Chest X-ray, AP view. Patient: 52 years old, sex M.
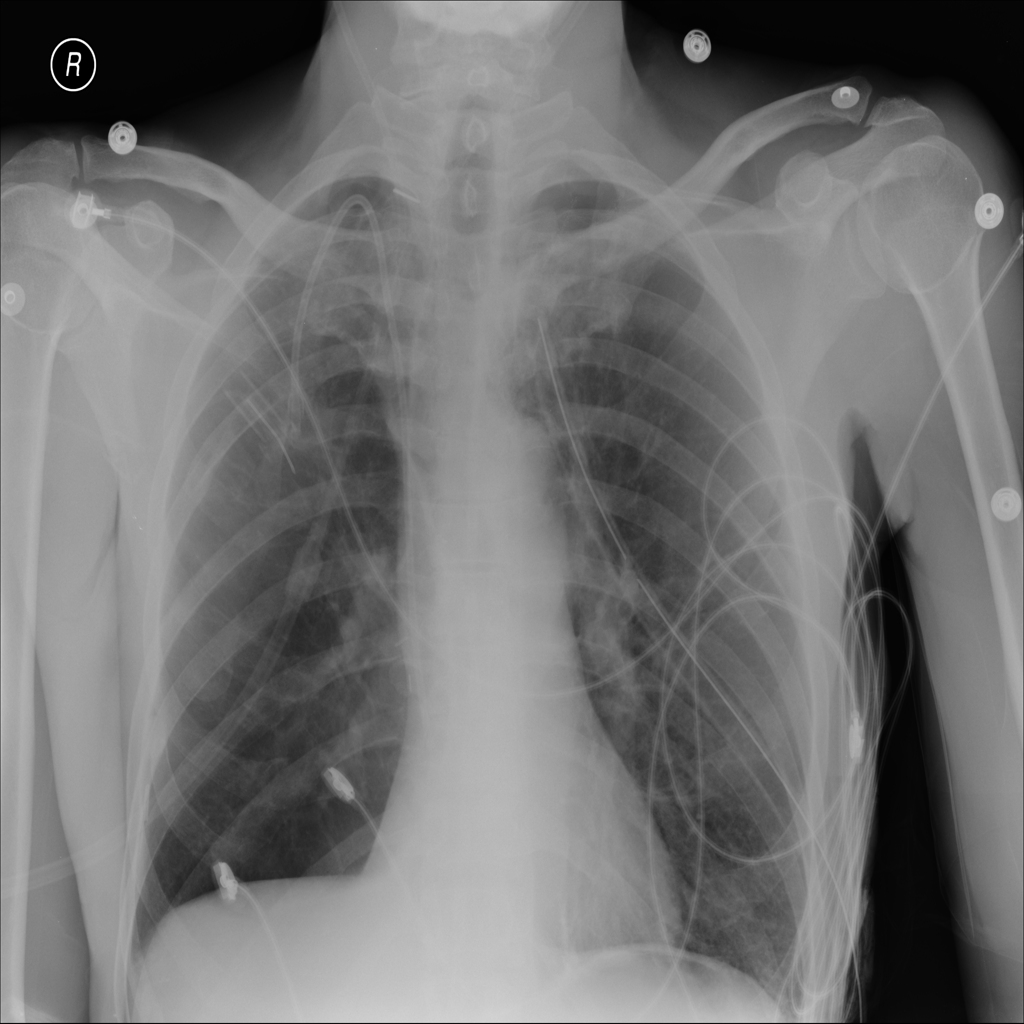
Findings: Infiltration